Question: I have the following code for a FAQ like list. When a user clicks on a button the info slides down to display the content. They can then click the same button to close the content.
As I have multiple list on this page what I would like is if a list is open and the user clicks on another list to open it, the open list closes and the other list opens. That way an user doesn't have a a mile long scrollbar.
Here is my code:
'''
$('.service').live('click',function(){
$(this).parent().children().toggle(); //swaps the display:none between the two spans
$(this).parent().parent().find('.content').slideToggle(); //swap the display of the main content with slide action
});
$('.service').click(function(e) {
e.preventDefault(); //Prevents link from taking them to top of page
});
'''
'''
<div class="service-container">
<div class='service-title'>
<a href="#" class="service fancy_button"><span style="background-color: #0f071e;"><i class="icon-plus"></i> Open</span></a>
<a href="#" class="service fancy_button" style="display:none;"><span style="background-color: #666;"><i class="icon-minus"></i> Close</span></a>
</div>
<div class='content' style='display:none;'>
<p>My Content</p>
</div>
</div>
'''
I do not mind re-writing the code if there is a better way to do this.
The idea:

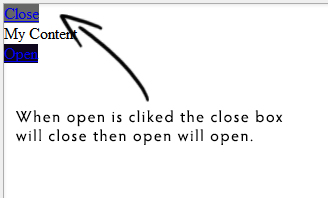
Answer: Mainly I'd suggest you not to use 'live()' method, since it is deprecated. Instead, you may use method <URL> in the following way:
'''
$(".service-title").on("click", ".service", function(e) {
$(this).siblings().andSelf().toggle()
.parent().siblings(".content").slideToggle();
e.preventDefault();
});
'''
<URL>
In order to make other opened containers closed when the current opens, we may rewrite the code a bit:
'''
$(".service-title").on("click", ".service", function(e) {
$(".service-container")
.has($(".content:visible").add(this))
.find(".service").toggle().end()
.find(".content").slideToggle();
e.preventDefault();
});
'''
<URL>